Question: I'm working on a project which there are shop's and customer's.customer's can score shop's.
my Score Data Table is like this:
Table Name is:ShopScores

I want to retrieve top 10 shops based on their Score field result.Is it possible to do that and if the answer is Yes, How can I do it?
By the way, I want to do that using LINQ Query.
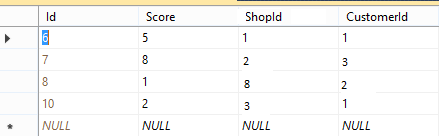
Answer: With 'linq':
'''
var result = Context.ShopScores.OrderByDescending(c=>c.Score).Take(10);
'''